Question: I have a searchDisplayController, I want the results to bold out any occurrences of the string that was typed in the search bar.

in this case, the expected behavior of the search results should have the string "Bla" in the search results highlighted(or changed to a different style - italicized etc)
I've tried looking into NSMutableAttributedString and NSAttributedString, but still a bit unsure of how to change the style of the string in the search results
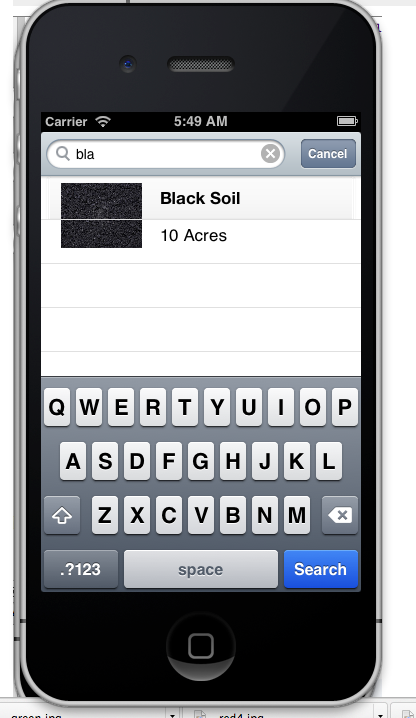
Answer: You can use the following to do what you want. It basically takes your search string and creates a regular expression which will be used to find all occurrences of the search string in the results string. We then loop through these results and change the font attribute to a bold font.
'''
NSString *searchText = @"searc";
NSString *resultsText = @"I want to highlight what I'm searching for in these search results. Searching can often...";
NSMutableAttributedString *mutableAttributedString = [[NSMutableAttributedString alloc] initWithString:resultsText];
NSString * regexPattern = [NSString stringWithFormat:@"(%@)", searchText];
// We create a case insensitive regex passing in our pattern
NSRegularExpression *regex = [NSRegularExpression regularExpressionWithPattern:regexPattern options:NSRegularExpressionCaseInsensitive error:nil];
NSRange range = NSMakeRange(0,resultsText.length);
[regex enumerateMatchesInString:resultsText
options:kNilOptions
range:range
usingBlock:^(NSTextCheckingResult *result, NSMatchingFlags flags, BOOL *stop) {
NSRange subStringRange = [result rangeAtIndex:1];
// Make the range bold
[mutableAttributedString addAttribute:NSFontAttributeName
value:[UIFont fontWithName:@"Helvetica-Bold" size:15.0]
range:subStringRange];
}];
// Replace your result string with the updated attributed string
self.resultLabel.attributedText = mutableAttributedString;
'''
This will give you something like this: